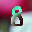
Label: 8